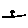
Label: tree